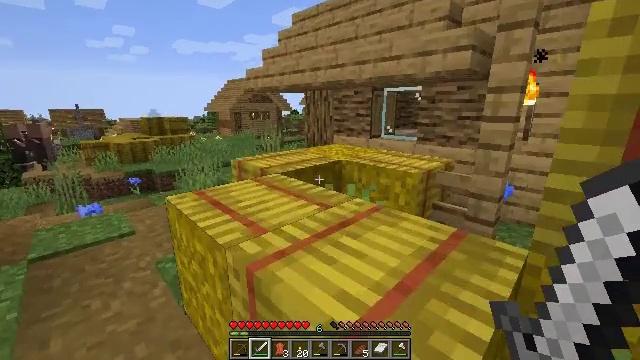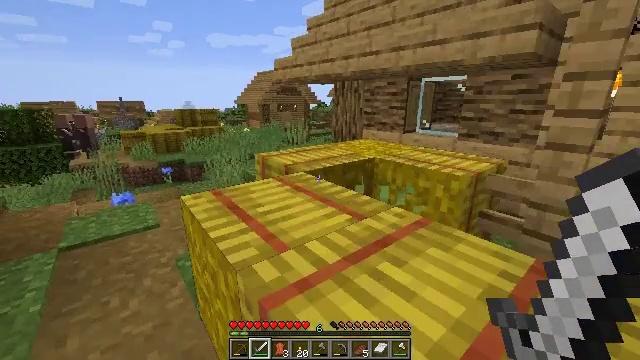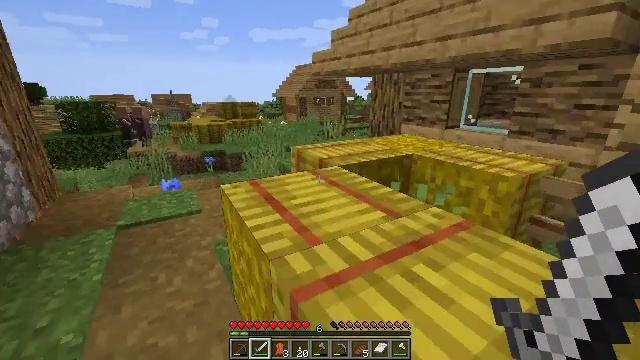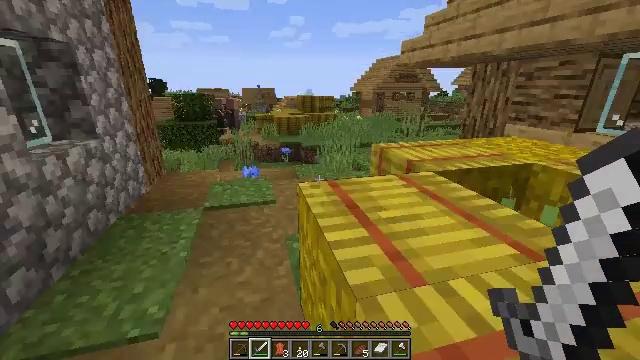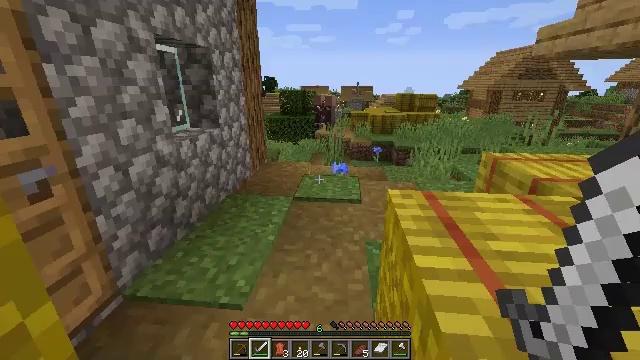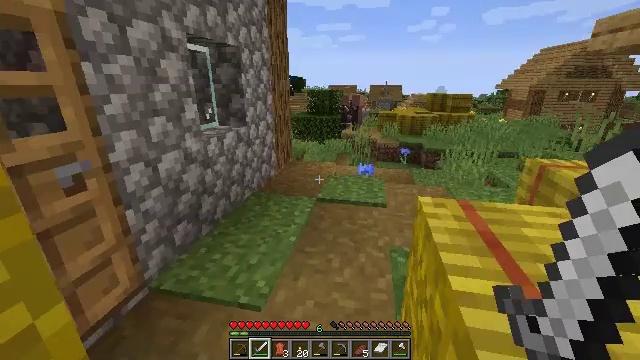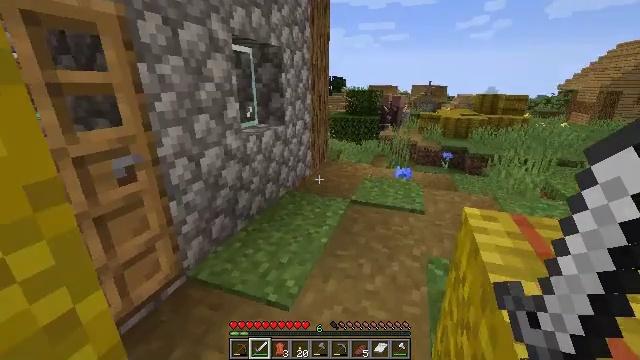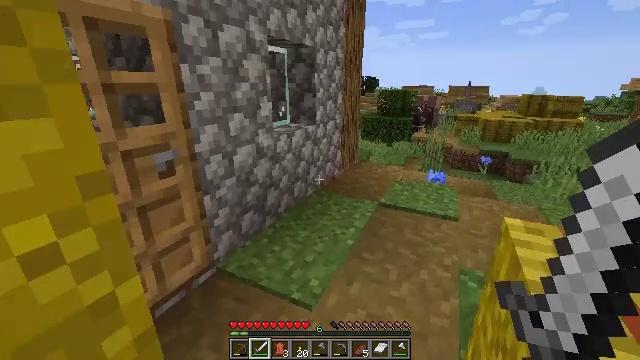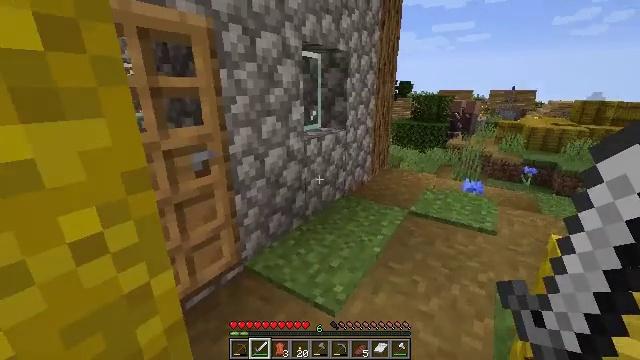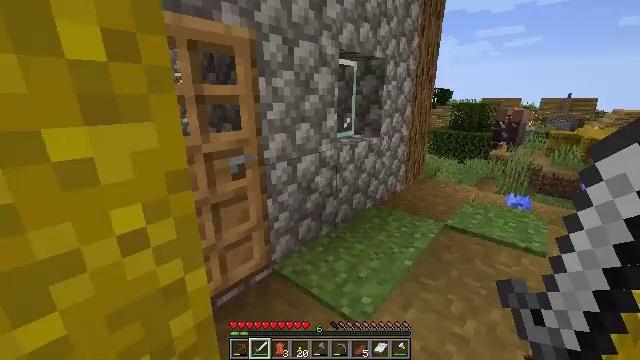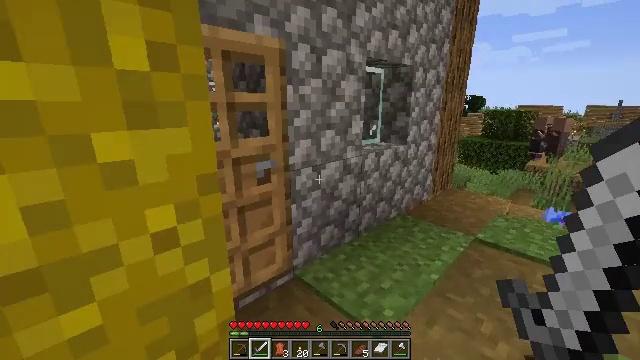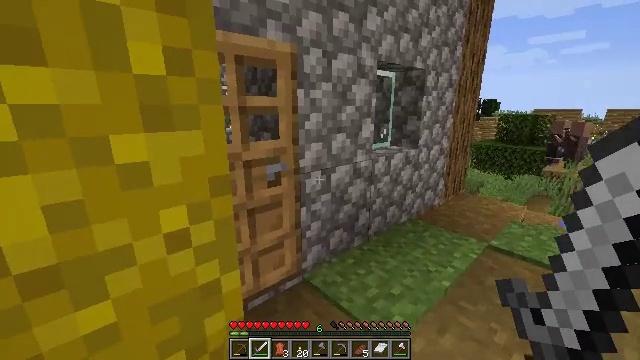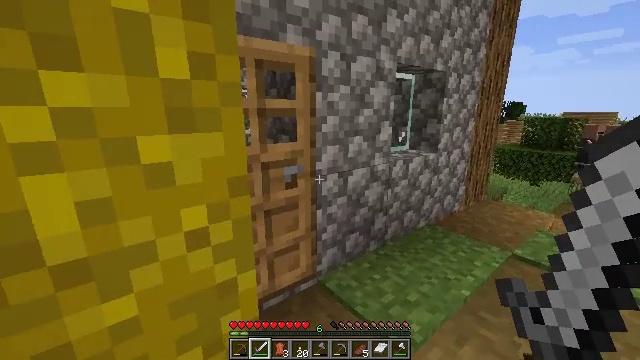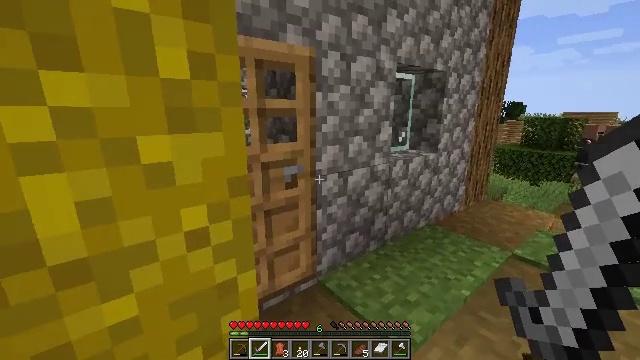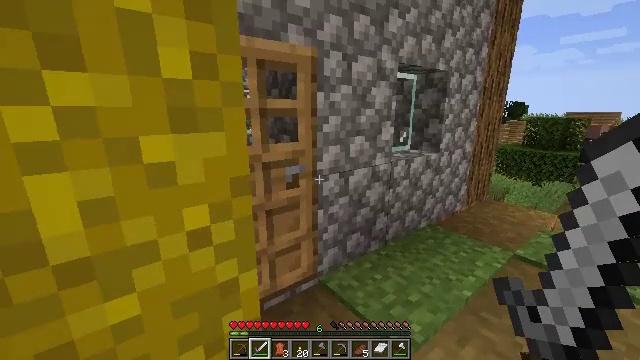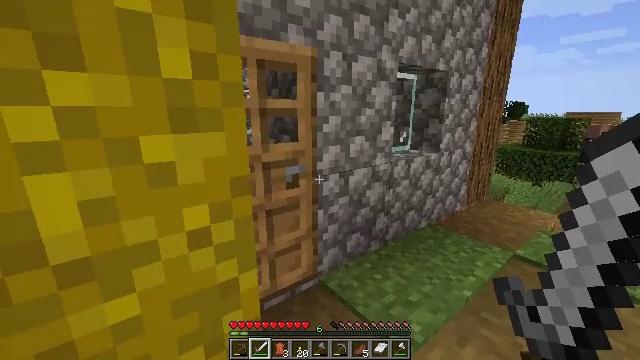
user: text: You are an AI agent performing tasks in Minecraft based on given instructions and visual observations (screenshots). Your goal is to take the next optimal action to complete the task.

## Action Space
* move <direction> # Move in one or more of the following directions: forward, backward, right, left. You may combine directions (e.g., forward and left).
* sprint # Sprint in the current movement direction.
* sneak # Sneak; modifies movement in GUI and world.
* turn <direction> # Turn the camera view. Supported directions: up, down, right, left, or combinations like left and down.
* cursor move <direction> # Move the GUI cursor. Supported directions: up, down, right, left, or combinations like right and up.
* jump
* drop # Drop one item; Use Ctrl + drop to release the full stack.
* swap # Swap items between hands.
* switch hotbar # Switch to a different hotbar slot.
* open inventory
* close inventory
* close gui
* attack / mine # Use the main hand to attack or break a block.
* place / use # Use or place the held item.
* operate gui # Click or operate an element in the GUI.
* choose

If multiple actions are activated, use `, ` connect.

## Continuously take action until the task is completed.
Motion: motion action
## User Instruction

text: Collect a hay block for crafting.
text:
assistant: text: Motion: move forward, turn left and down
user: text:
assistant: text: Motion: move forward, turn left and down
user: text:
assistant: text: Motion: move forward, turn left and down
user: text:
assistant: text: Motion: turn left
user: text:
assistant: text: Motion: turn left
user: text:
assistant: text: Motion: turn left
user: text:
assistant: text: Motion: turn left
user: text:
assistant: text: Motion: turn left
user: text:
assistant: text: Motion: turn left and up
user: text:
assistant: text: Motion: turn left and up
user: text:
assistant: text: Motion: turn left
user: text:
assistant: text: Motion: turn left
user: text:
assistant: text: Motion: no_op
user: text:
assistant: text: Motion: no_op
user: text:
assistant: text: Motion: no_op
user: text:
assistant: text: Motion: no_op
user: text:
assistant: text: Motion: no_op
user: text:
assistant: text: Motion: no_op
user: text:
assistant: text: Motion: no_op
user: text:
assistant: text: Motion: move forward, turn left
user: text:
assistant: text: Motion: move forward, turn left
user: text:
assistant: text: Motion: move forward, turn left
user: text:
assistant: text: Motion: move forward
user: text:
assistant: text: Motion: no_op
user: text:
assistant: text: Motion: turn left
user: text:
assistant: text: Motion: turn left, use / place
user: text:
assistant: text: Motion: turn left, use / place
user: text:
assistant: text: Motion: use / place
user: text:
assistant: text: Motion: no_op
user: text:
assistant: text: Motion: no_op